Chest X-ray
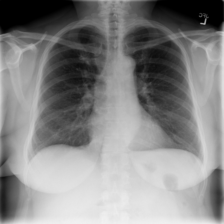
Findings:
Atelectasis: negative
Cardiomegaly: negative
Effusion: negative
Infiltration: negative
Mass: negative
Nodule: negative
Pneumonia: negative
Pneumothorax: negative
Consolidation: negative
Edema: negative
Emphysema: negative
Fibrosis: negative
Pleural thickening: negative
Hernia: negative